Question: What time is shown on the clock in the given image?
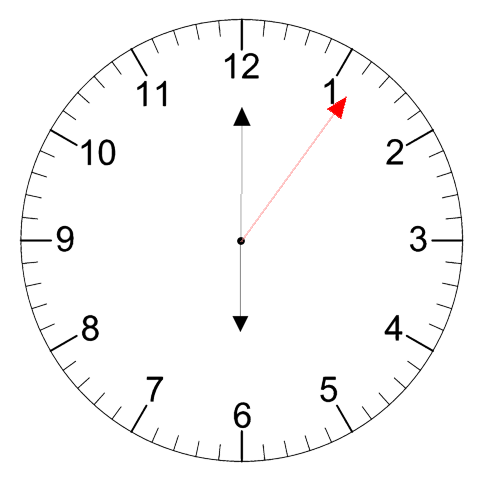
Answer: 06:00:06